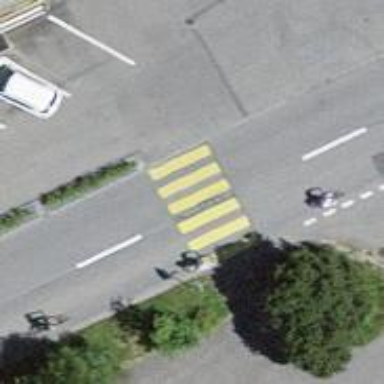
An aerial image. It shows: Marked zebra crossing on the road.